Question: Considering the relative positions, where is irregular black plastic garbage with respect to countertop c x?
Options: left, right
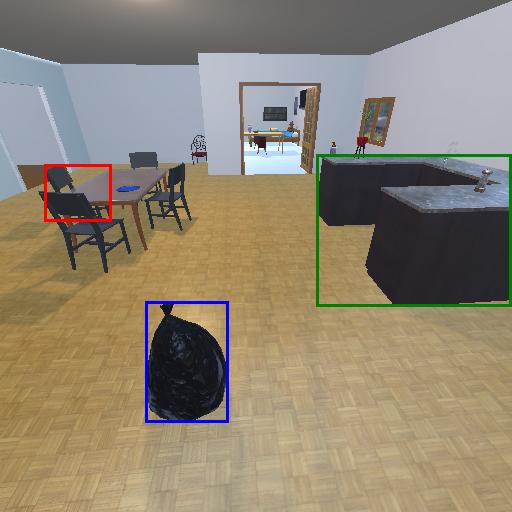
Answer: left